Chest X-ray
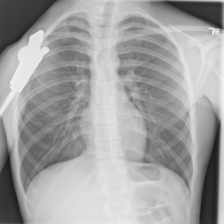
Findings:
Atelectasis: negative
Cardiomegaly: negative
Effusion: negative
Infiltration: negative
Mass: negative
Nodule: negative
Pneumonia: negative
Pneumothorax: negative
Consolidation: negative
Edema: negative
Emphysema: negative
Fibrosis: negative
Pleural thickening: negative
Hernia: negative